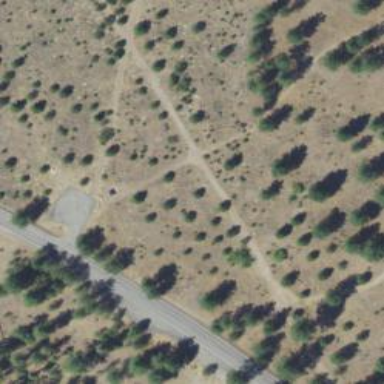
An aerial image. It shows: Footway with excellent trail visibility.